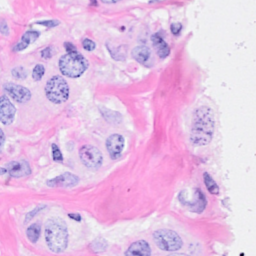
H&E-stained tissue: Breast